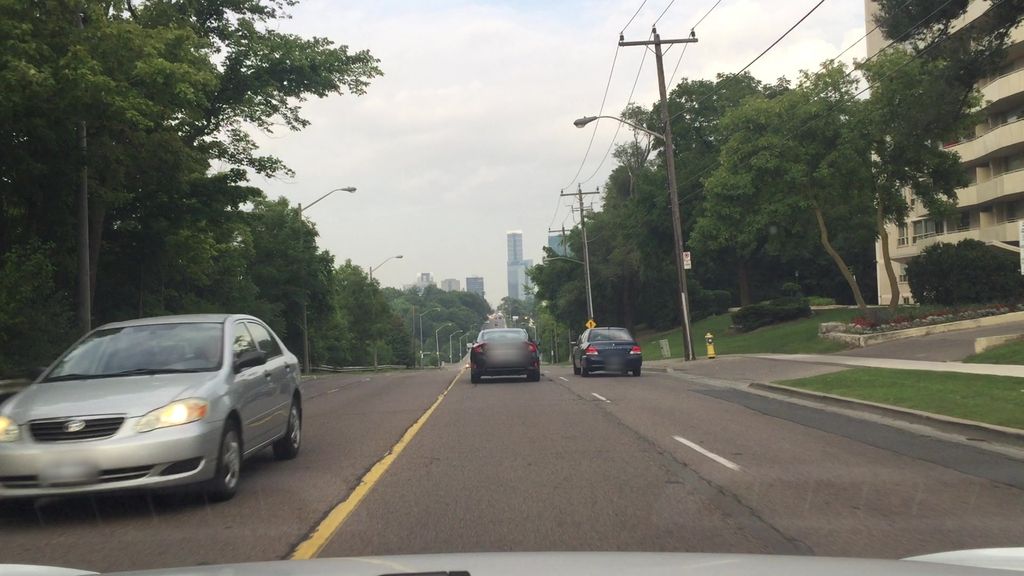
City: toronto